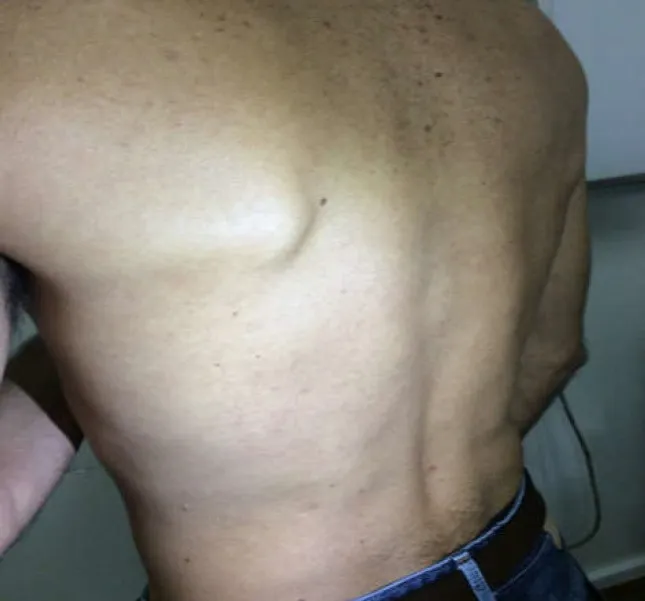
Photograph 3 weeks after treatment with Benzathine benzylpenicillin.
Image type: medical_photograph (skin_photograph)